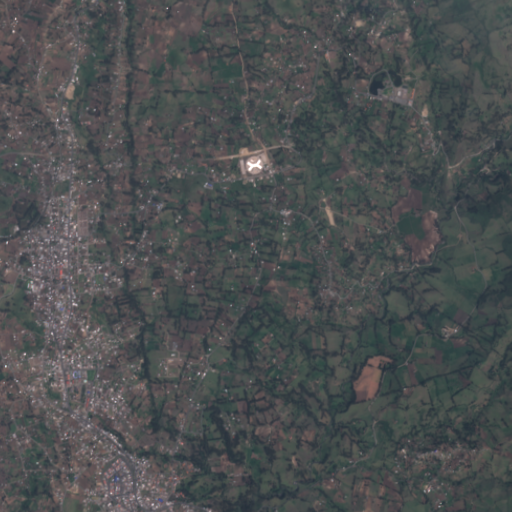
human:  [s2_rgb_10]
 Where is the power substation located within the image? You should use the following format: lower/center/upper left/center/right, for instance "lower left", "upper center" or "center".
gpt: The power substation is located in the center left of the image.
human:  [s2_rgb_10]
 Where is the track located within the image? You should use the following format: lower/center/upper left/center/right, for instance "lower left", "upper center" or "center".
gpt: The track is located in the lower left of the image.
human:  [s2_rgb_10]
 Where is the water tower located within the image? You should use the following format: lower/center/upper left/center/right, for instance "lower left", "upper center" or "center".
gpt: The water tower is located in the lower left of the image.
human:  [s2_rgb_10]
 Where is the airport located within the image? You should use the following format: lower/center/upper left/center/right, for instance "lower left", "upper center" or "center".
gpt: There is no airport in the image.